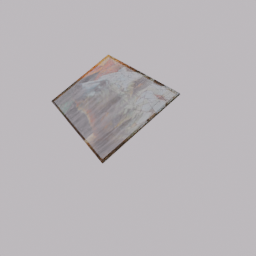
Label: decoration